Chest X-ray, PA view. Patient: 28 years old, sex M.
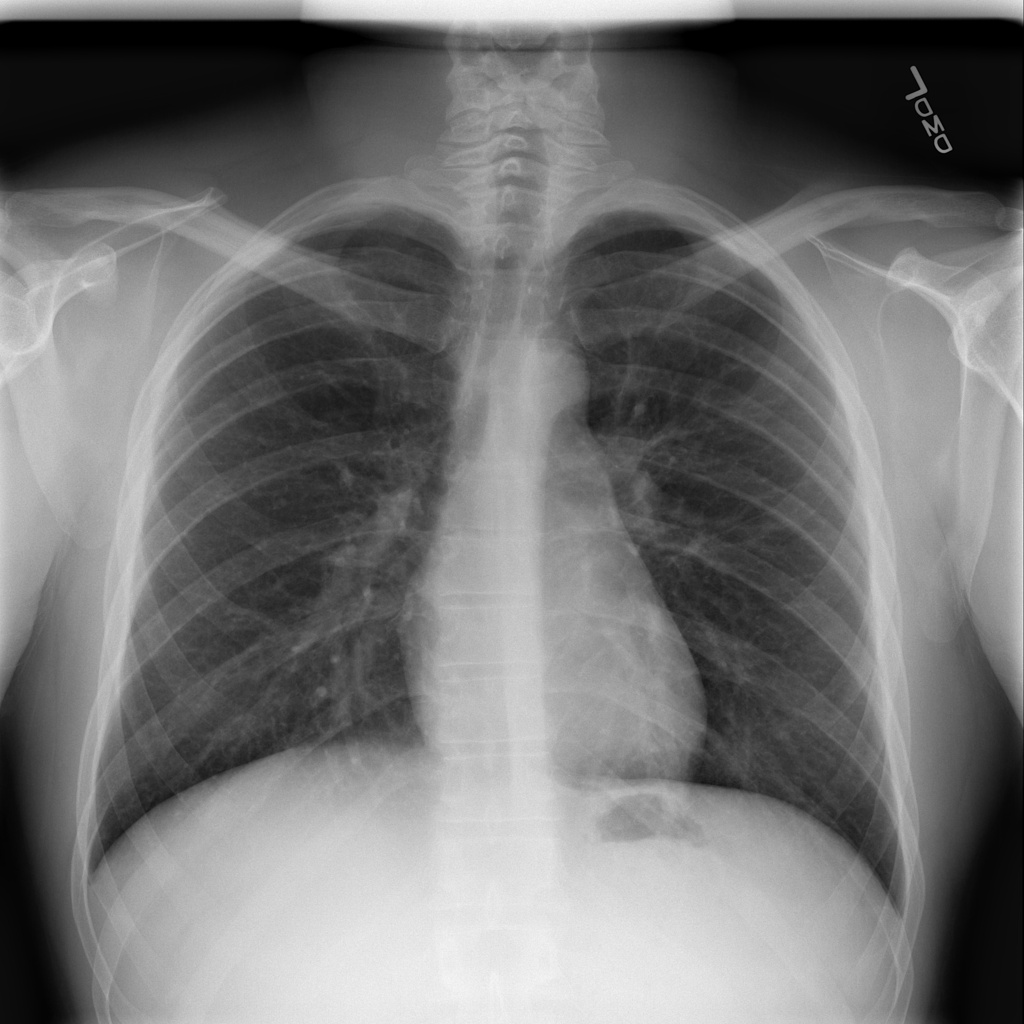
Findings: No Finding